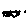
Label: zigzag